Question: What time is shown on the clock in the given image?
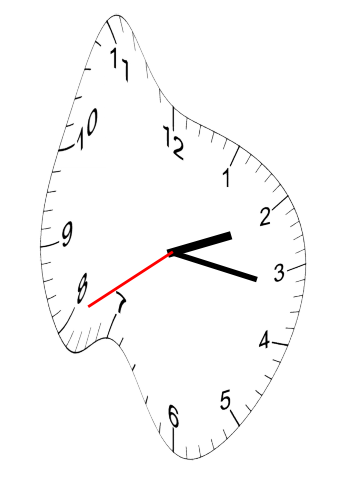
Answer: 02:16:40